Question: I Made an application. The Main form Name is Form1.
And the other Form is called PoP.
'''
public partial class pops : Form
{
public pops()
{
InitializeComponent();
CenterToScreen();
}
private void pops_Load(object sender, EventArgs e)
{
}
private void button1_Click(object sender, EventArgs e)
{
Close();
}
private void lblAdminNo_Click(object sender, EventArgs e)
{
}
}
'''
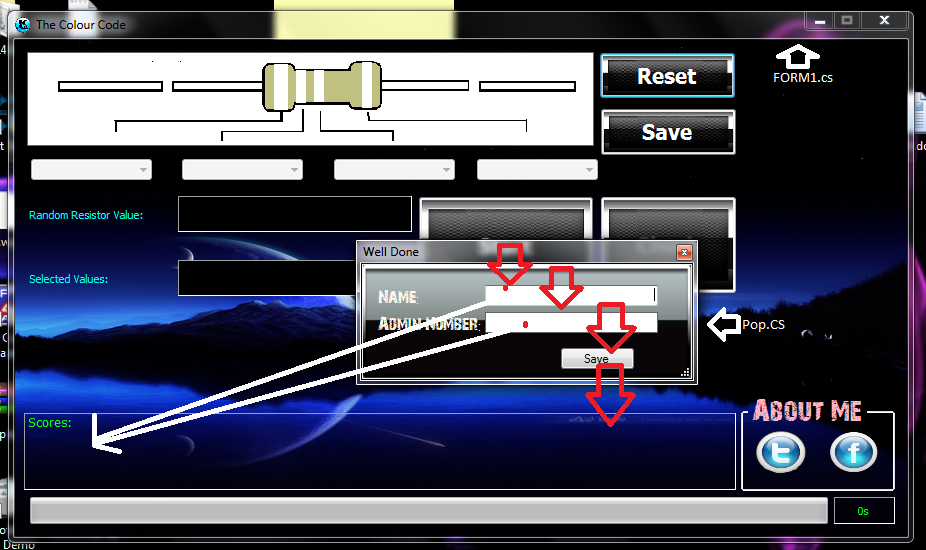
Answer: Make two public properties on popup form and retrieve them from parent form.
'''
string username = string.Empty;
string password = string.Empty;
using (LoginForm form = new LoginForm ())
{
DialogResult result = form.ShowDialog();
if (result == DialogResult.Ok)
{
username = form.Username;
password = form.Password;
}
}
'''